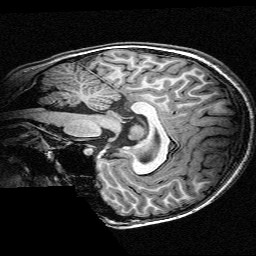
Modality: T1w
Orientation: sagittal
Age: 12
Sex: female
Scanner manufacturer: siemens
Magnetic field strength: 3 T
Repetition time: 2.3 s
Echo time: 0.00336 s